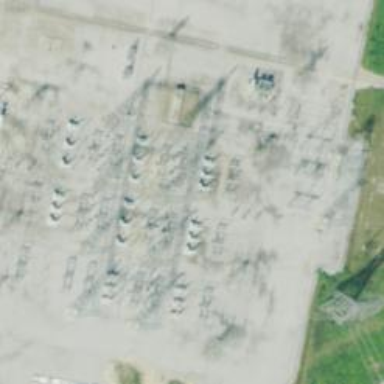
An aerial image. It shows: Switch used for power control.